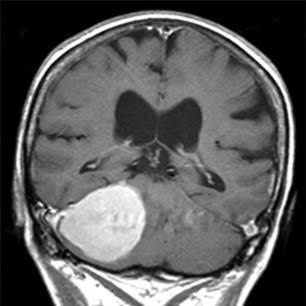
Label: meningioma